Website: macys
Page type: gifting
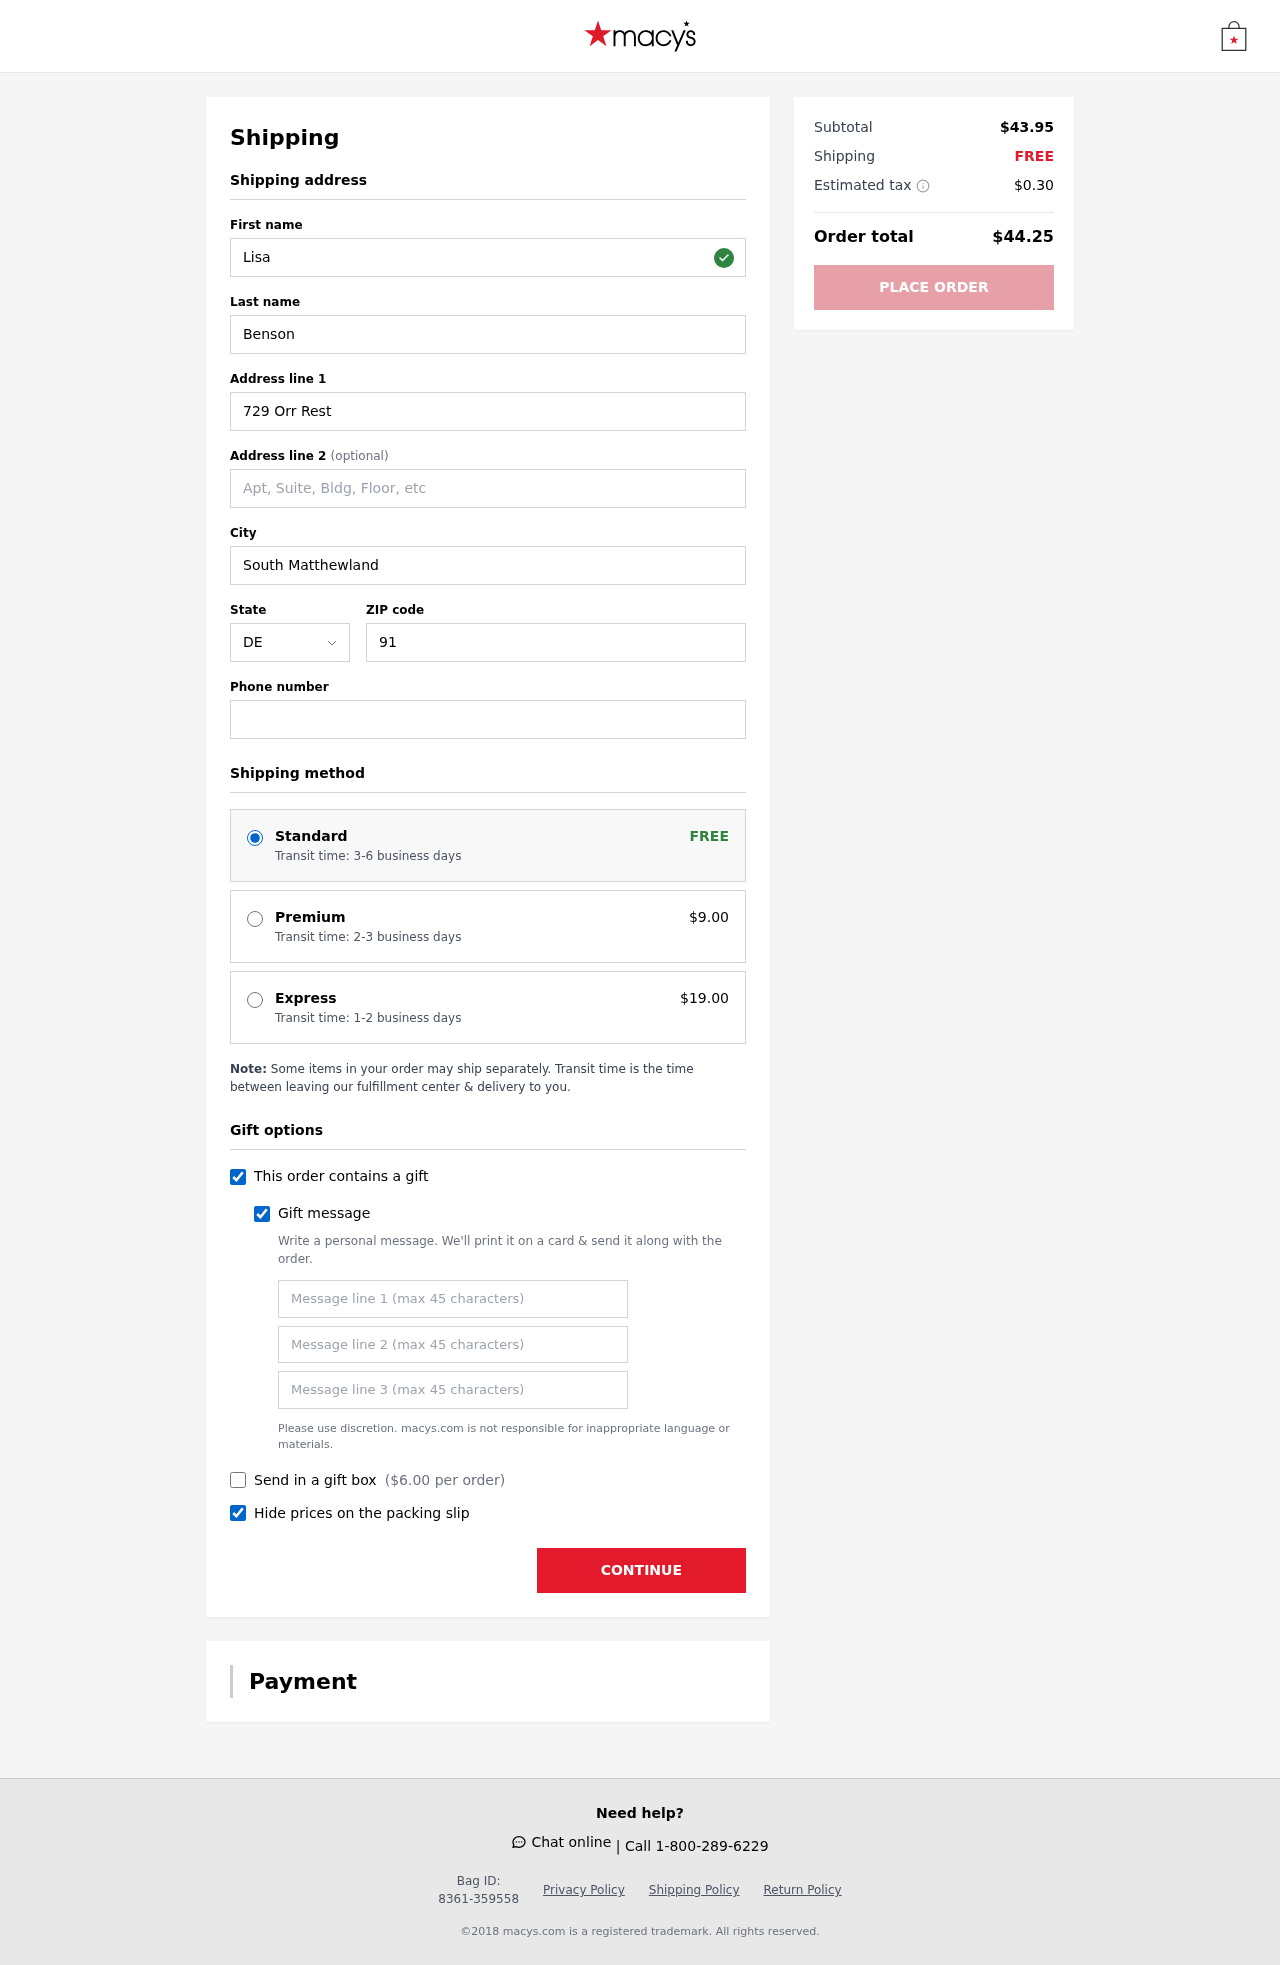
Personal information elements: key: PII_STATE_ABBR
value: DE
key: PII_FIRSTNAME
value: Lisa
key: PII_LASTNAME
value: Benson
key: PII_STREET
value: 729 Orr Rest
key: PII_CITY
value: South Matthewland
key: PII_POSTCODE
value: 91772
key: PII_PHONE
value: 2234496582
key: PII_GIFT_MESSAGE
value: Happy Birthday, Sarah! I know how much you’ve been wanting to hit the pavement with some fresh kicks—so I thought these would be perfect for your next run! Can’t wait to see you crushing those miles! Lisa
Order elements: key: ORDER_SHIPPING_STANDARD
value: Transit time: 3-6 business days
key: ORDER_SHIPPING_PREMIUM
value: Transit time: 2-3 business days
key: ORDER_SHIPPING_PREMIUM_PRICE
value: $9.00
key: ORDER_SHIPPING_EXPRESS
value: Transit time: 1-2 business days
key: ORDER_SHIPPING_EXPRESS_PRICE
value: $19.00
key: ORDER_GIFT_BOX_PRICE
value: $6.00
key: ORDER_SUBTOTAL
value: $43.95
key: ORDER_SHIPPING_COST
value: FREE
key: ORDER_TAX
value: $0.30
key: ORDER_TOTAL
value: $44.25